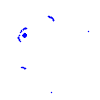
Particle: kaon